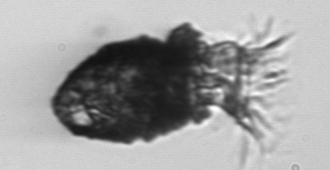
Label: Stenosemella_pacifica